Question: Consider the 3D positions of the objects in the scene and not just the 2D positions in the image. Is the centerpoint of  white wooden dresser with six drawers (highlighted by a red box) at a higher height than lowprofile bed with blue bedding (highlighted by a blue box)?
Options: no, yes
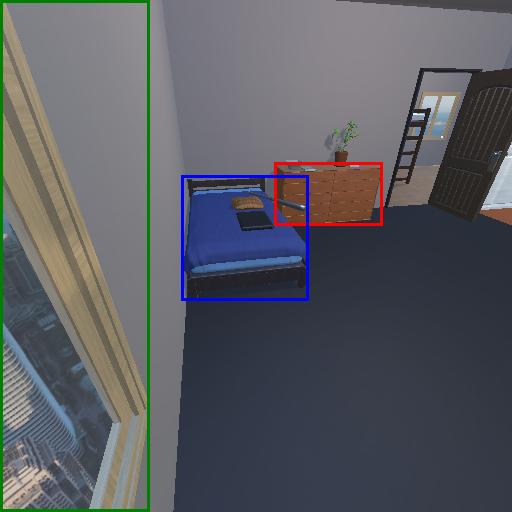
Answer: no